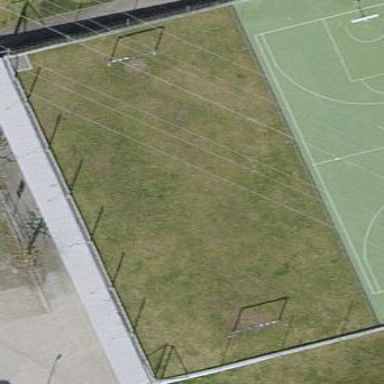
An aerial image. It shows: Soccer pitch for outdoor sports and leisure activities.